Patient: sex F, age 67
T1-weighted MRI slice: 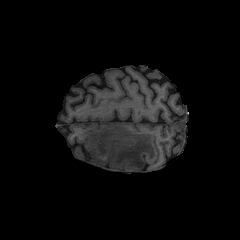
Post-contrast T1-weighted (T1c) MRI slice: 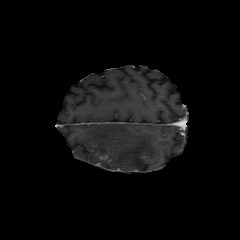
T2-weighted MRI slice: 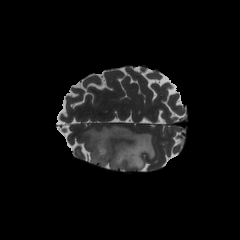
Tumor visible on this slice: yes
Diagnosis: Astrocytoma, IDH-mutant
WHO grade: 4